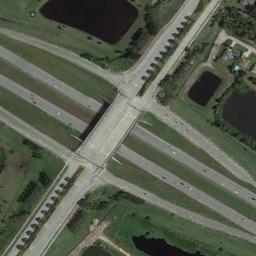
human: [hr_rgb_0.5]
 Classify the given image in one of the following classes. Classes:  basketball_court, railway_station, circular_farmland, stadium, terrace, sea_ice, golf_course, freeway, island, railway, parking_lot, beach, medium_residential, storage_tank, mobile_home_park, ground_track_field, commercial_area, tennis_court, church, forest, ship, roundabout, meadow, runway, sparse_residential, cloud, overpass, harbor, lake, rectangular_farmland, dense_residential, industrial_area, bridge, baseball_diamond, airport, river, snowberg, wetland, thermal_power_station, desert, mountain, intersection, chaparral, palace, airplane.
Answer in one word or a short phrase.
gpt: overpass